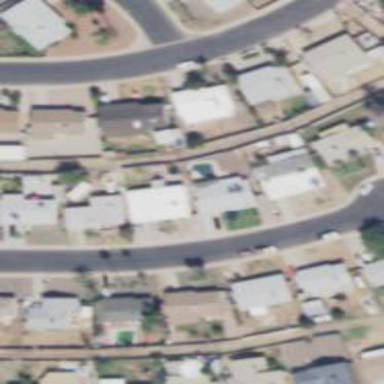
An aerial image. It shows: Alley classified as service road.